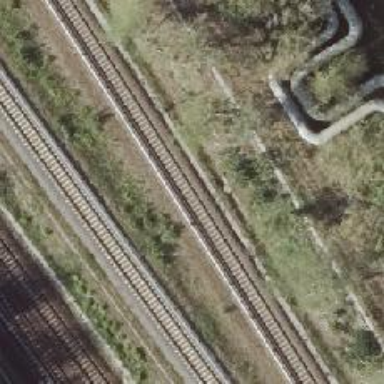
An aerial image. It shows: Railway signal.